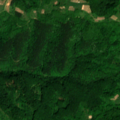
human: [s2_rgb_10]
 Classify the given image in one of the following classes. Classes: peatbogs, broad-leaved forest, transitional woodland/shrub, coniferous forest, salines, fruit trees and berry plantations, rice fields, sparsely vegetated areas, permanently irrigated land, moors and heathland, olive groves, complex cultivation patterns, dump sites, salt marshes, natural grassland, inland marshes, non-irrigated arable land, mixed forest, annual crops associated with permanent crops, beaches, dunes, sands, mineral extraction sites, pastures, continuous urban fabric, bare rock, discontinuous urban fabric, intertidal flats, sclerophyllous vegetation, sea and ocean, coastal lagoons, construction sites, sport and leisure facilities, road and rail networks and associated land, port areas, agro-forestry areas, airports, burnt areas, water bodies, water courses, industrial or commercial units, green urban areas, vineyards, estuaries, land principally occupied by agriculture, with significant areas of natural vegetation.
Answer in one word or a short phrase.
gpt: broad-leaved forest, mixed forest, natural grassland